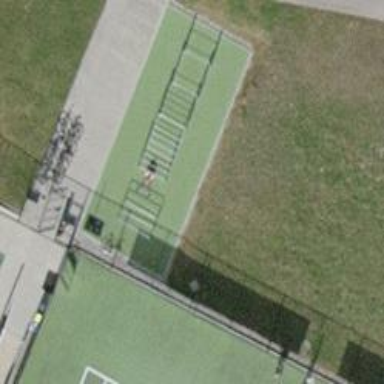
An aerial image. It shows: Fitness station in leisure land area.